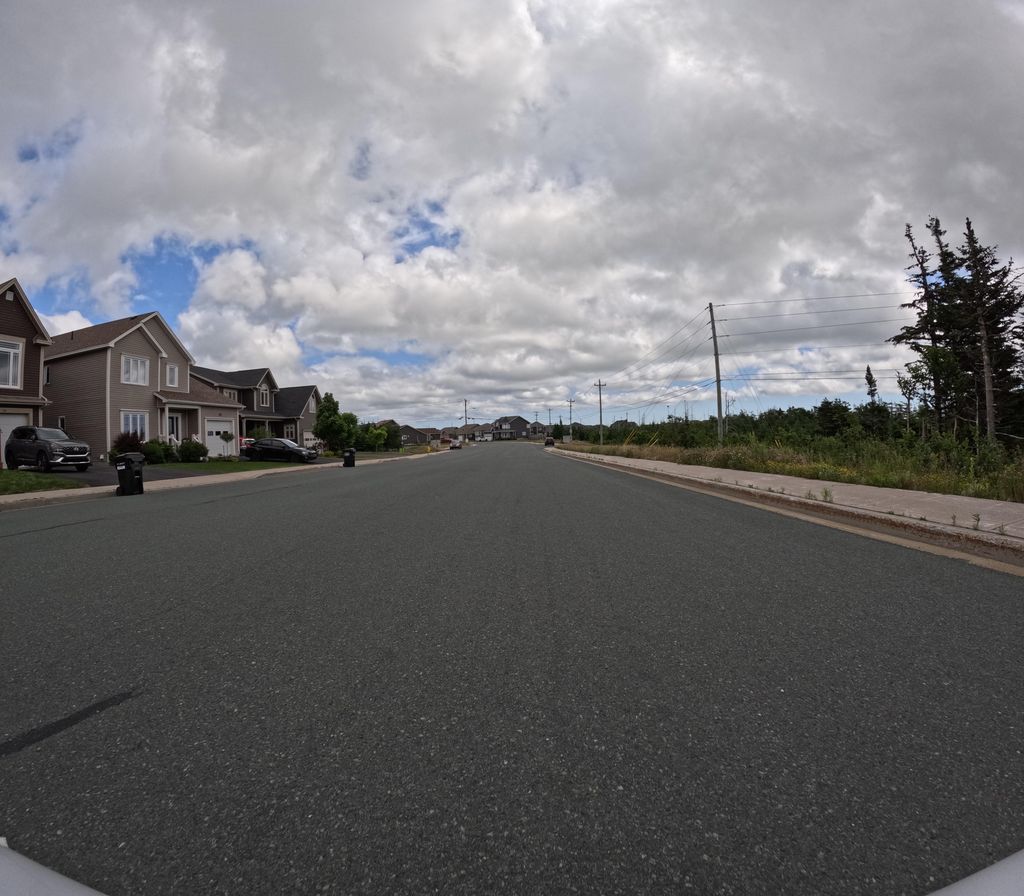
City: st_johns